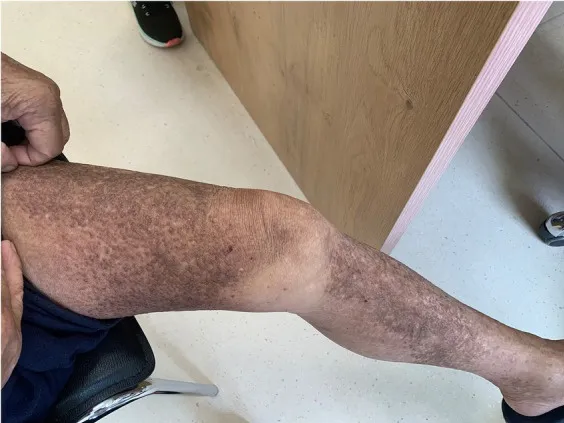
Cutaneous lesions on the thigh.
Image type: medical_photograph (skin_photograph)